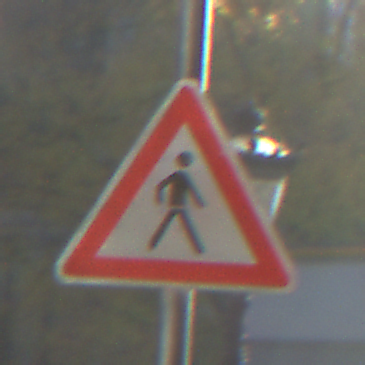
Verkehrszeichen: FussgaengerLinks
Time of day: SunriseSunset
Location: Outdoor (Urban)
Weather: PartlyCloudy
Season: Autumn
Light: Natural